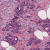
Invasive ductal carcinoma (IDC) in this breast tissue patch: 1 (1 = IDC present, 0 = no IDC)